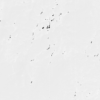
Label: not_dusty